Field crop: maize
Growth stage: 2
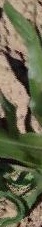
Species: maize